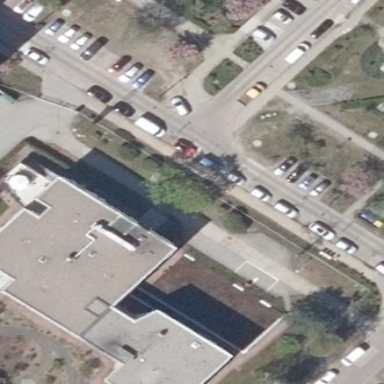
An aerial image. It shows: Building.